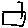
Label: square